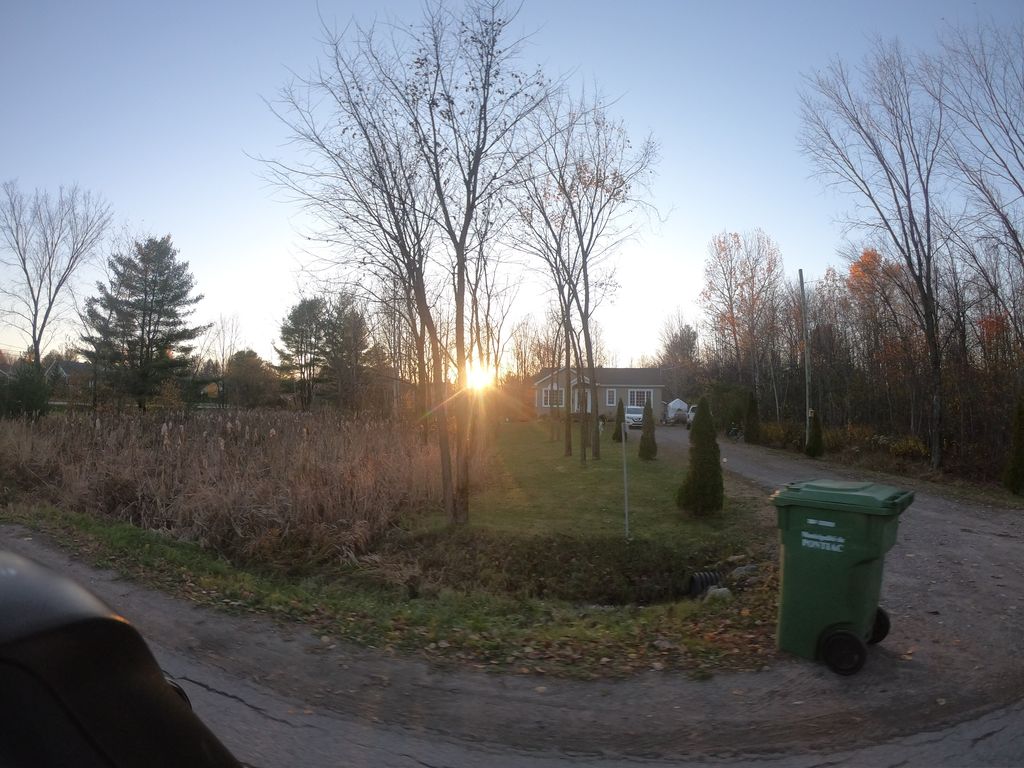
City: ottawa-gatineau